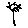
Label: flower